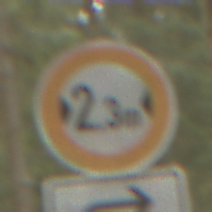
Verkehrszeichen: TatsaechlicheBreite2Komma3
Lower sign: RichtungsangabeDurchPfeile5
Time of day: MorningAfternoon
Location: Outdoor (Nature)
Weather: Overcast
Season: Winter
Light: Natural